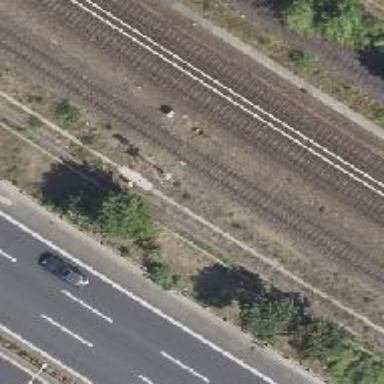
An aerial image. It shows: Railway signal.